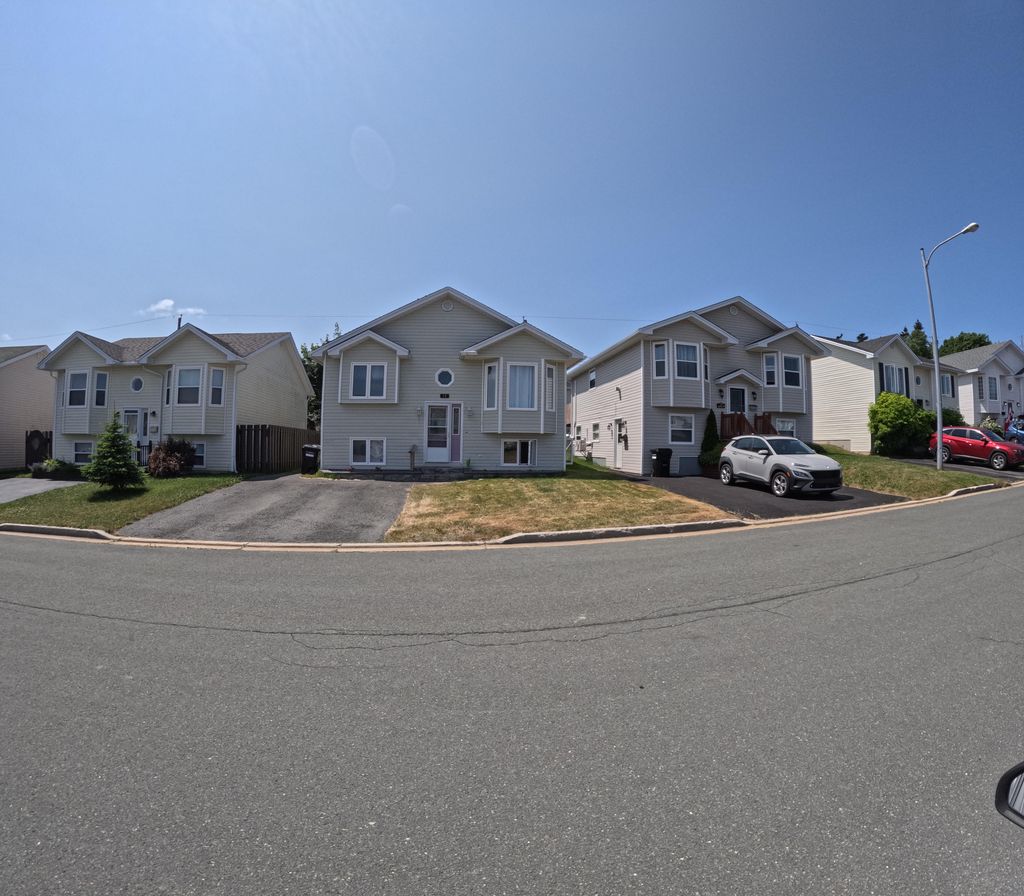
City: st_johns